The image is the raw acceleration waveform (amplitude versus time) of a rotating-machine vibration signal. Diagnose the rotating machine from this image, choosing from: normal, misalignment, unbalance, looseness.
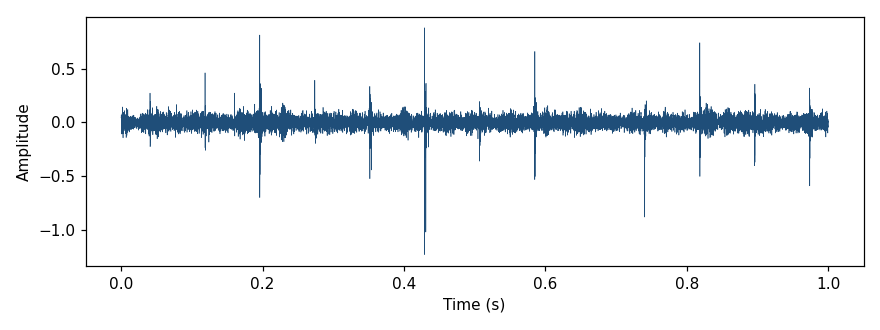
Answer: normal